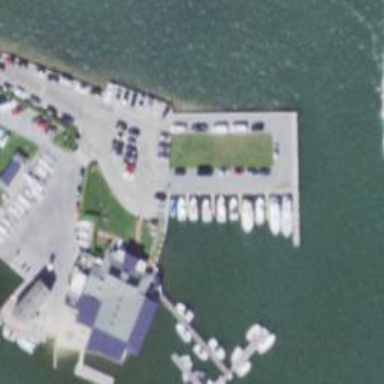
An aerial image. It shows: Man-made pier.